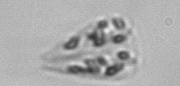
Label: Licmophora